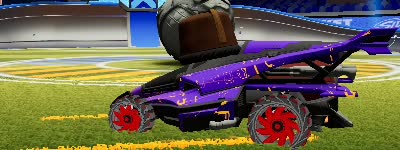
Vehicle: aftershock